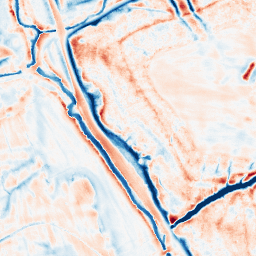
Category: edge_preserving
Decomposition family: bilateral
Decomposition parameters: d: 21
sigma_color: 25
sigma_space: 50
Upsampling method: lanczos
Upsampling parameters: scale: 4
Upsampling scale: 4